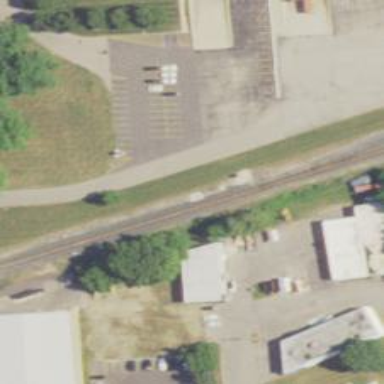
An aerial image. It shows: Railway siding for service.